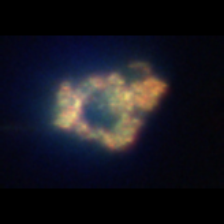
Taxon: Unknown_detritus
Group: Unknown